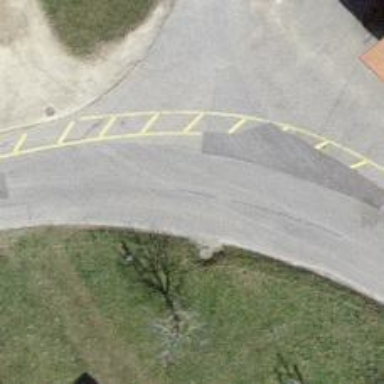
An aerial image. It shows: Public transport stop position.